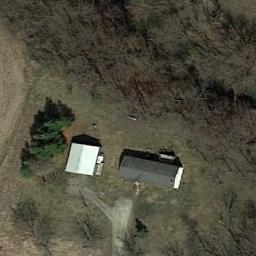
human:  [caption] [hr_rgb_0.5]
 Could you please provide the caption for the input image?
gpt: The sparse residential is on the bare land next to some trees .

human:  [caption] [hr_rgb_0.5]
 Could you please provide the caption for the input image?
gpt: Here is a gorgeous home with a trail behind and a row of trees in front .

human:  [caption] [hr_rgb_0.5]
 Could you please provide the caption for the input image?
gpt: Many trees are beside the sparse residential .

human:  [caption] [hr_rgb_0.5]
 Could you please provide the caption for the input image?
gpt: In a sparse residential area there are two houses, One large and one small, And many withered trees surrounded by open spaces .

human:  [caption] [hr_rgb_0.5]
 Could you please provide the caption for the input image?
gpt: A sparse residential area with a white building and a black building .